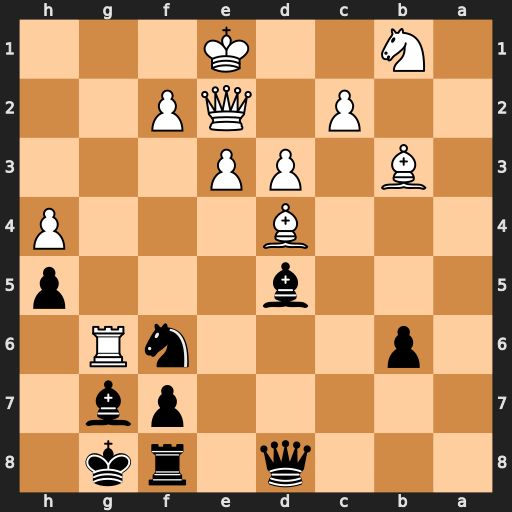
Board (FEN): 3q1rk1/5pb1/1p3nR1/3b3p/3B3P/1B1PP3/2P1QP2/1N2K3
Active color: b
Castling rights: -
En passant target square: -
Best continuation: fxg6